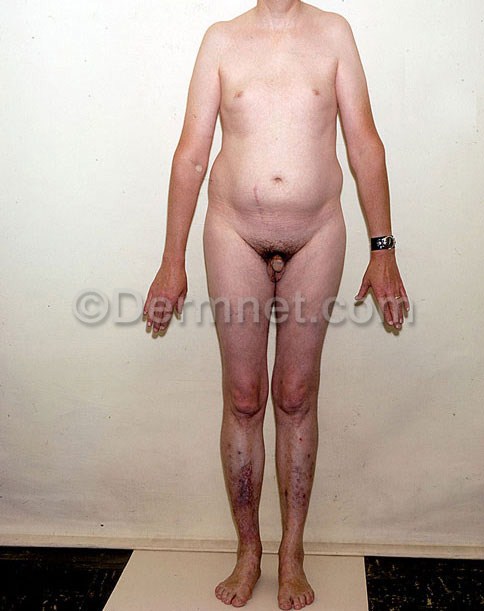
Disease: Systemic Disease